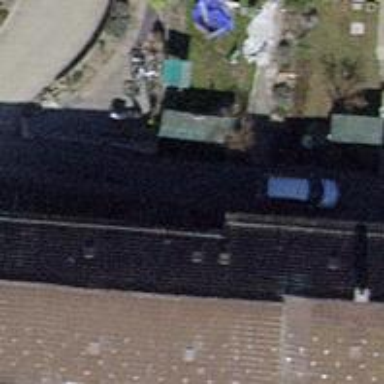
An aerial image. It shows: Building with tiled roof.